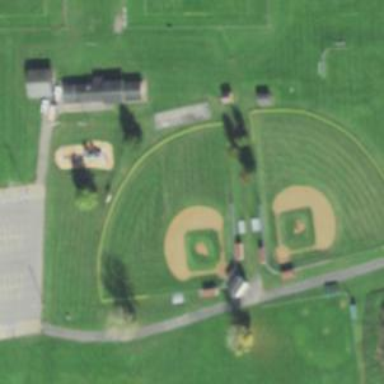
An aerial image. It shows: Baseball pitch for leisure and sports activities.